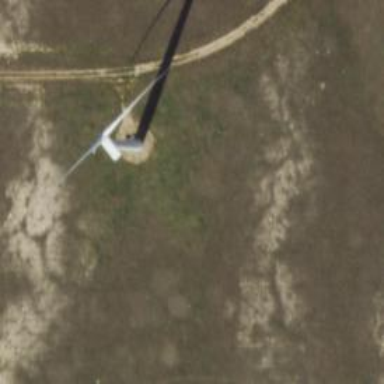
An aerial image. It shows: Wind generator in the form of horizontal axis wind turbine.